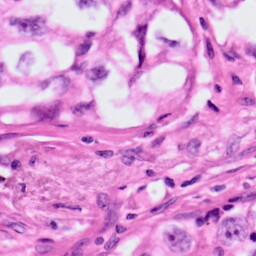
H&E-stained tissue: Lung